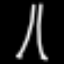
Label: The Eiffel Tower